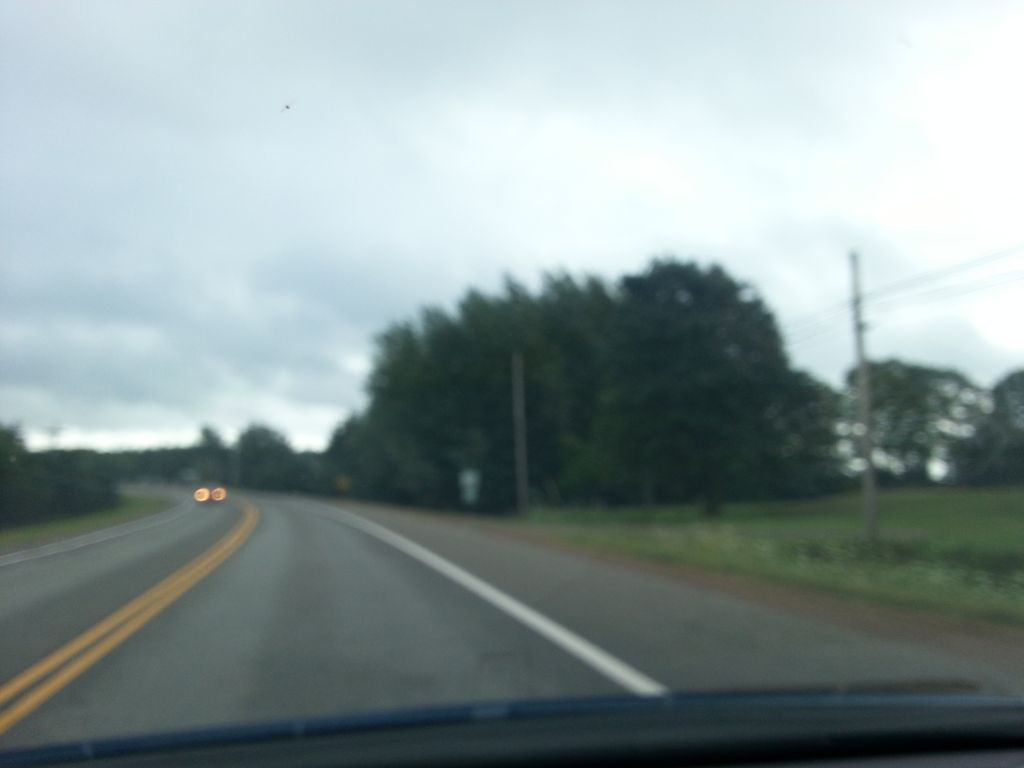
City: charlottetown